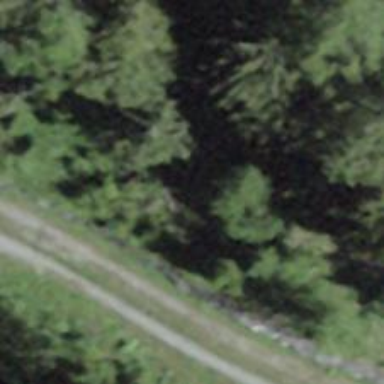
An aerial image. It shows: Dirt path.